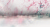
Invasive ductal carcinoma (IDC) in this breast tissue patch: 0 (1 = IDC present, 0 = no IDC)